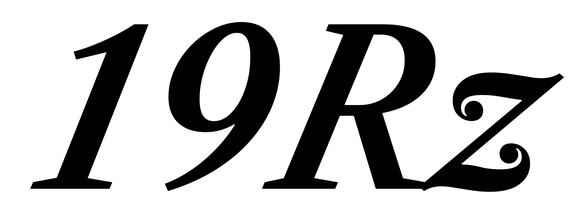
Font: LibreCaslonText-Italic_SemiBold_Italic